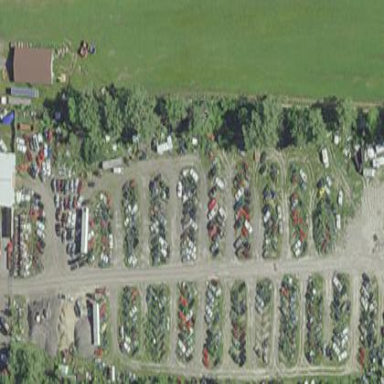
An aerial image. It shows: Industrial area designated as scrap yard.